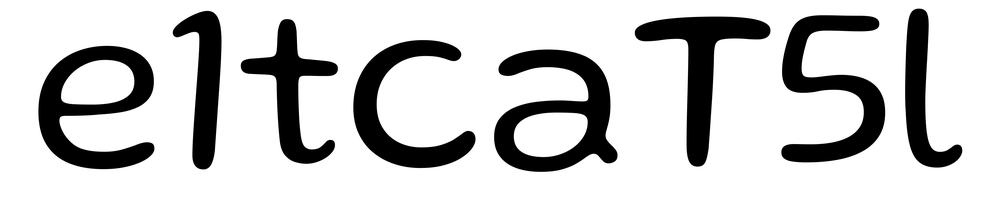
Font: Gluten_Light